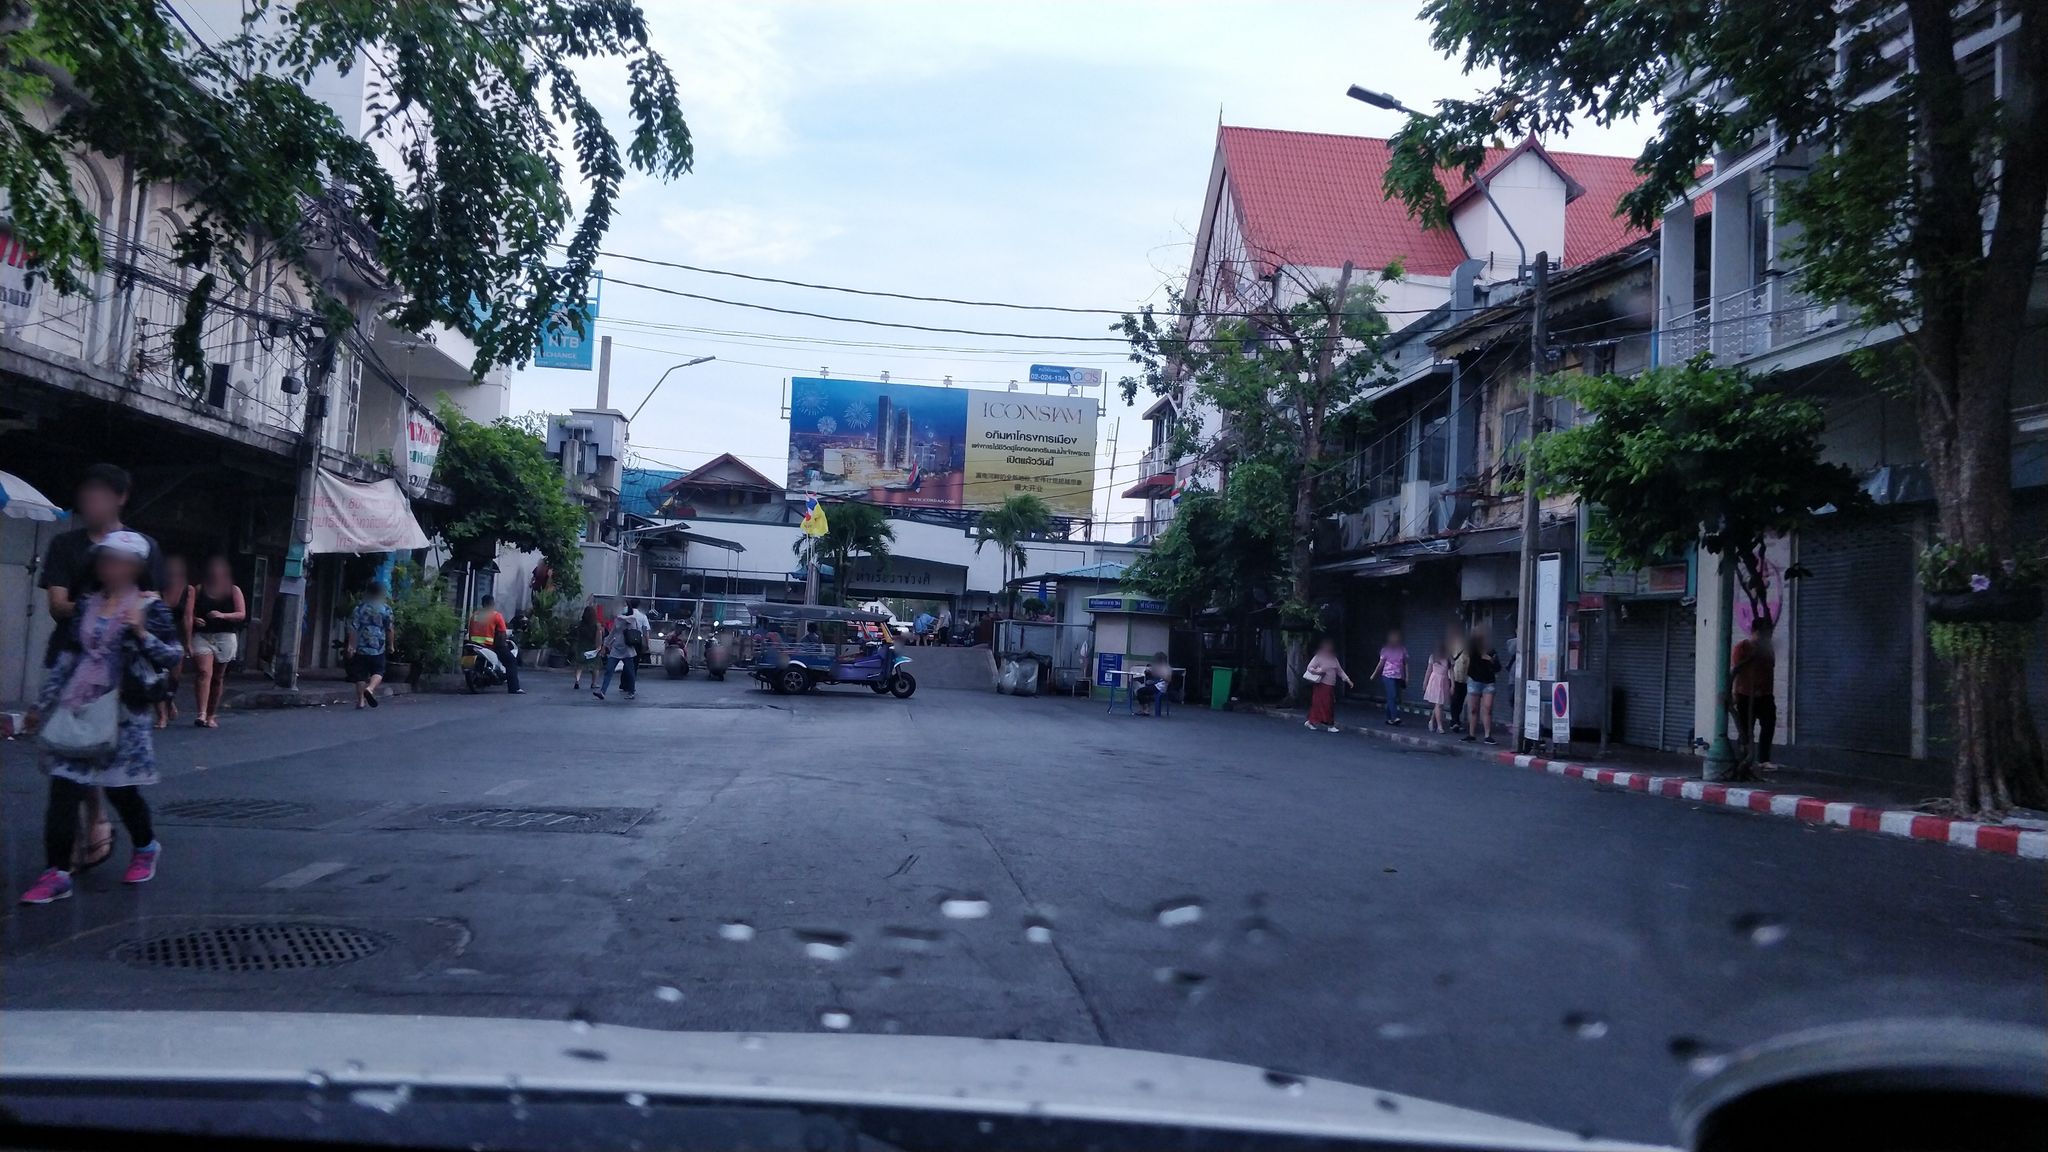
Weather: clear
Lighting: dusk/dawn
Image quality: good
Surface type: driving surface
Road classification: footway, tertiary
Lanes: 4
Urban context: urban centre
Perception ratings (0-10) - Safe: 4.11, Lively: 6.47, Beautiful: 4.49, Boring: 5.8, Depressing: 4.59, Wealthy: 2.42